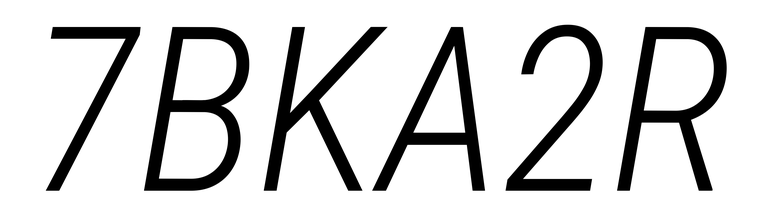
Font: Roboto-Italic_Condensed_Light_Italic